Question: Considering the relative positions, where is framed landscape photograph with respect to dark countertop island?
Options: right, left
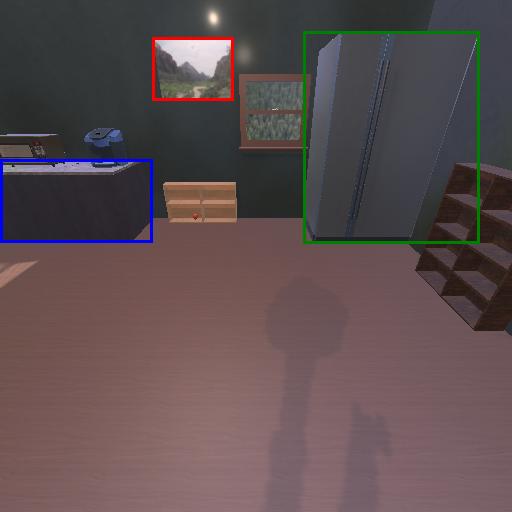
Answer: right